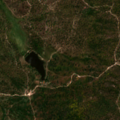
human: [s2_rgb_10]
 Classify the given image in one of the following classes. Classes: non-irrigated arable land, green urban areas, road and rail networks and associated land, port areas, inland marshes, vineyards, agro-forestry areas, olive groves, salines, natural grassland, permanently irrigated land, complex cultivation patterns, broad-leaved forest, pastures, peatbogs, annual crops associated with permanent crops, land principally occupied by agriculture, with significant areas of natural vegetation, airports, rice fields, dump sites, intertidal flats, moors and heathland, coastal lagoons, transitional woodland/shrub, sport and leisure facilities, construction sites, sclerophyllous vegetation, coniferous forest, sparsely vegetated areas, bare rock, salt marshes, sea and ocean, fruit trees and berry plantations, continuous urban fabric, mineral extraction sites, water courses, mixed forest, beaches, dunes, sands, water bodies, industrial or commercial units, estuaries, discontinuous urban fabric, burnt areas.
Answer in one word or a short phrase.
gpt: continuous urban fabric